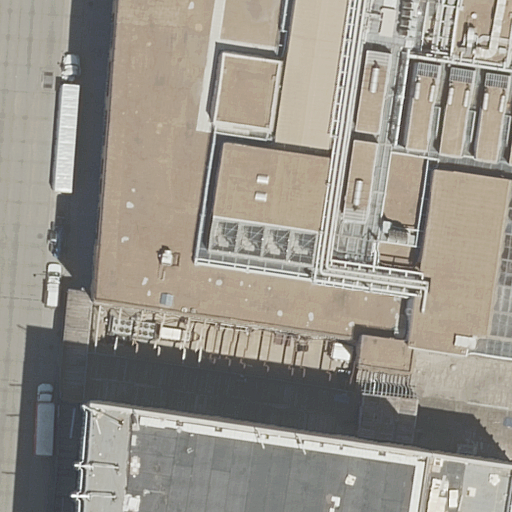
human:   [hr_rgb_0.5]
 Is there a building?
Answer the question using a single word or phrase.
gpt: yes

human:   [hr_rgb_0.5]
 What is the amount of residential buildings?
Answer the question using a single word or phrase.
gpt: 2

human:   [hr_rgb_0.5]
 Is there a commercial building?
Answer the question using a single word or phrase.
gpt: no

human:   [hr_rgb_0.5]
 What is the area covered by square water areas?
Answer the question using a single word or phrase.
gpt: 0m2

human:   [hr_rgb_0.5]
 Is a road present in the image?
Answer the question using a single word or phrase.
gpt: yes

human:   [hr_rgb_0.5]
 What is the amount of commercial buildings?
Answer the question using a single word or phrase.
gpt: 0

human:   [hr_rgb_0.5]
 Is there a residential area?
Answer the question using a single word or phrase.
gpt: yes

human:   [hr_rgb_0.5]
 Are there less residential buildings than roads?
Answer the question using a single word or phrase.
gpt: no

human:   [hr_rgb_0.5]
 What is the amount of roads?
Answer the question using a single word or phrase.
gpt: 2

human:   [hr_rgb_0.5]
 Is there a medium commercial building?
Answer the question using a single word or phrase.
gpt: no

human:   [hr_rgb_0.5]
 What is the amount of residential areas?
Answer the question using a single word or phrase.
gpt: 1

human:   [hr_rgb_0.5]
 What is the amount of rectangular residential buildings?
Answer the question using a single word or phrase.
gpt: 2

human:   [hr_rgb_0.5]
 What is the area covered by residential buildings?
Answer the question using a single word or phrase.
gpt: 5353m2

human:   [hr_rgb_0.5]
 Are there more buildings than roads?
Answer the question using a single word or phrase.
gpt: no

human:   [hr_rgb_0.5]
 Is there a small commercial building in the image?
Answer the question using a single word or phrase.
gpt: no

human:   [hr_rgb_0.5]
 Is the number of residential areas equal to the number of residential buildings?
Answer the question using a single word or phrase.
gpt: no

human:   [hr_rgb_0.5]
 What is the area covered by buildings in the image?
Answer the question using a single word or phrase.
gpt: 5353m2

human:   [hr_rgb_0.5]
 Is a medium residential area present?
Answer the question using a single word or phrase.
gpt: no

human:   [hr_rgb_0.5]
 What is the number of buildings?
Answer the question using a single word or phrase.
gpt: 2

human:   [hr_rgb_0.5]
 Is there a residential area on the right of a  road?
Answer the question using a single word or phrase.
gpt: yes

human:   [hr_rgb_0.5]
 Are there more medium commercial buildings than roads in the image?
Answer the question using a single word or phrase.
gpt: no

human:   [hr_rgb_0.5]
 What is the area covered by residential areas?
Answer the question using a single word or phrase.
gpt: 10612m2

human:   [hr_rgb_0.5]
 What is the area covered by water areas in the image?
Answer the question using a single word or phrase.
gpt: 0m2

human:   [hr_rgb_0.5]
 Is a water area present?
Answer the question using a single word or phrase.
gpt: no

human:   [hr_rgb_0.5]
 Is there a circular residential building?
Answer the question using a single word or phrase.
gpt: no

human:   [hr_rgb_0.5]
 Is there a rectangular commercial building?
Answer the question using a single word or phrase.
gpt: no

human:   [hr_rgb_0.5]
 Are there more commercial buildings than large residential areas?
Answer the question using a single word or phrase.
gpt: no

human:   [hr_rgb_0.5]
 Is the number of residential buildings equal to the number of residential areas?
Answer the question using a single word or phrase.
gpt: no

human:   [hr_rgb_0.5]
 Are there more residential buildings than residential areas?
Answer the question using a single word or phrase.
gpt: yes

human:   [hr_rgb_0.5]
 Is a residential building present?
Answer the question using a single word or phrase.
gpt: yes

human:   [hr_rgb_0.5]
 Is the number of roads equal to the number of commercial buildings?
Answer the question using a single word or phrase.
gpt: no

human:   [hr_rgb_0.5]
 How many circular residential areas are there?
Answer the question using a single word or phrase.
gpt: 0

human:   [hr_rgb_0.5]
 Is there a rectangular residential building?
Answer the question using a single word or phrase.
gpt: yes

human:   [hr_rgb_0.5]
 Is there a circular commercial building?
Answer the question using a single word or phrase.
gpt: no

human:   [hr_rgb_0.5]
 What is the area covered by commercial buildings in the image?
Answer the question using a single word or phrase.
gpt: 0m2

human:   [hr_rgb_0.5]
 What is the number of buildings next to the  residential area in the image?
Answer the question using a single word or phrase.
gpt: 2

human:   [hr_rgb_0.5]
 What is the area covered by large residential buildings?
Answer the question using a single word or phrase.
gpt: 5353m2

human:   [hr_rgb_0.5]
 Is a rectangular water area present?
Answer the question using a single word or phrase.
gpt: no

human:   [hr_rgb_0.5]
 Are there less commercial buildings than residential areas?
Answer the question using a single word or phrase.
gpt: yes

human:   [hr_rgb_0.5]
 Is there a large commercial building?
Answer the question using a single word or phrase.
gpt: no

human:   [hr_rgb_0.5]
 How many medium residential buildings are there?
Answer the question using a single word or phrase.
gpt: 0

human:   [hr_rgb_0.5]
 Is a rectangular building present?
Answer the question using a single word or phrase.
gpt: yes

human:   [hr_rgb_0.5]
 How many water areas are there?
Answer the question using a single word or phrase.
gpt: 0

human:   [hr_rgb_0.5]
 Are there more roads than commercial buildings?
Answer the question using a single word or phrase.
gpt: yes

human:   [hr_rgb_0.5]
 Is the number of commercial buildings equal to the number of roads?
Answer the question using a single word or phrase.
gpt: no

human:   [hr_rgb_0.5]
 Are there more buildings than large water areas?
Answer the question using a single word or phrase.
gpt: yes

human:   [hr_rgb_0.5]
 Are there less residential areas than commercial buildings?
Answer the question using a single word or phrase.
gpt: no

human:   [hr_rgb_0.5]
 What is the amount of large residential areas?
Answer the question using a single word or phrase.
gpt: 1

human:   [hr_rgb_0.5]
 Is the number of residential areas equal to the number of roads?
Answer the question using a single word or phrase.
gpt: no

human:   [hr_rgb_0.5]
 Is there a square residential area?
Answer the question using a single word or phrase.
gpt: no

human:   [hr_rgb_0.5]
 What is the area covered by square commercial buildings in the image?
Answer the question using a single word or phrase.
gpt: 0m2

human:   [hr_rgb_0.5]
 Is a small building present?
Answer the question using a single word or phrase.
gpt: no

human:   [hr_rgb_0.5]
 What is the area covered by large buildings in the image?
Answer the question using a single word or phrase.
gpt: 5353m2

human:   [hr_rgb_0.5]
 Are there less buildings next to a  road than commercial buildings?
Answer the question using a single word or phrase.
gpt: no

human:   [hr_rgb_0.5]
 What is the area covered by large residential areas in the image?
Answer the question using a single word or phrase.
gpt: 10612m2

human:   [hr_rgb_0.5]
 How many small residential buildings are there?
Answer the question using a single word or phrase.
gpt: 0

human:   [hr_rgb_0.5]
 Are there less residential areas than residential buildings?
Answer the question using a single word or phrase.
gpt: yes

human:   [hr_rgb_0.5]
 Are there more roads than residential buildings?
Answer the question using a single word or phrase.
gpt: no

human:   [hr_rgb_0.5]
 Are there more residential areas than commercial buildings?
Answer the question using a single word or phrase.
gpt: yes

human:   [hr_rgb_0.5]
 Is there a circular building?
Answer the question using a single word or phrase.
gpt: no

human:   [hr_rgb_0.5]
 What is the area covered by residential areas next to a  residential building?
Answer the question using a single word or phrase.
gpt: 10612m2

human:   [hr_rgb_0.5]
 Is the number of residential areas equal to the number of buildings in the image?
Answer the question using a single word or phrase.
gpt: no

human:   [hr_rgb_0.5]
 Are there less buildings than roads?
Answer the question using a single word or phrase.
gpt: no

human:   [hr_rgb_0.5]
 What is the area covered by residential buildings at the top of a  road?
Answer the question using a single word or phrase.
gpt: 3954m2